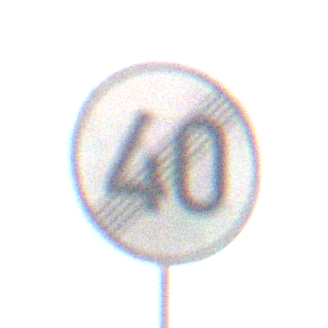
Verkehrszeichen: EndeGeschwindigkeit40
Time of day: MorningAfternoon
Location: Outdoor (RoadRail)
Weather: PartlyCloudy
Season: NotSpecified
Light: Natural